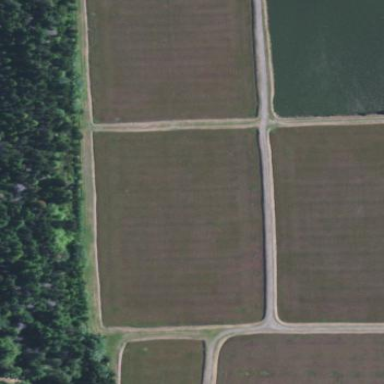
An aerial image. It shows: Farmland with cranberries as the crop.